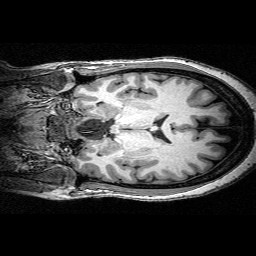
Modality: T1w
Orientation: coronal
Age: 45
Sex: female
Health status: ill
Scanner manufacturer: siemens
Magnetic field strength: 3 T
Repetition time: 0.0025 s
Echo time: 0.00336 s